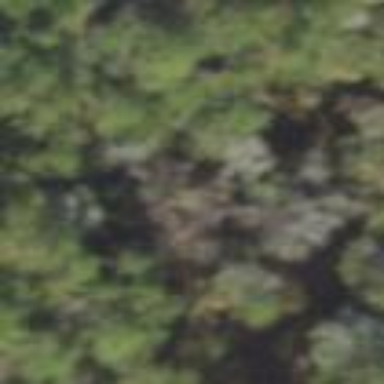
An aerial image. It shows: Swampy wetland area.